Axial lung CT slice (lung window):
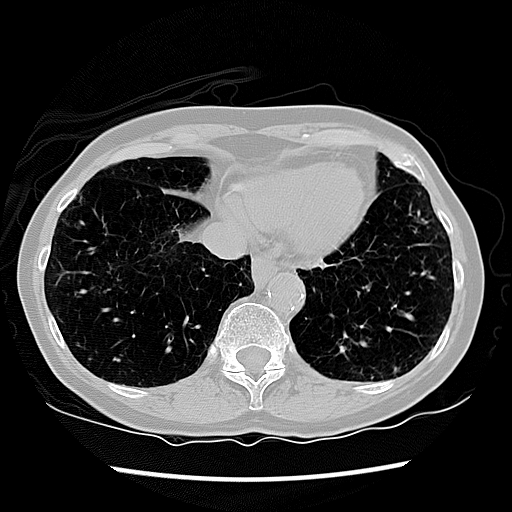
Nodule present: no